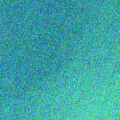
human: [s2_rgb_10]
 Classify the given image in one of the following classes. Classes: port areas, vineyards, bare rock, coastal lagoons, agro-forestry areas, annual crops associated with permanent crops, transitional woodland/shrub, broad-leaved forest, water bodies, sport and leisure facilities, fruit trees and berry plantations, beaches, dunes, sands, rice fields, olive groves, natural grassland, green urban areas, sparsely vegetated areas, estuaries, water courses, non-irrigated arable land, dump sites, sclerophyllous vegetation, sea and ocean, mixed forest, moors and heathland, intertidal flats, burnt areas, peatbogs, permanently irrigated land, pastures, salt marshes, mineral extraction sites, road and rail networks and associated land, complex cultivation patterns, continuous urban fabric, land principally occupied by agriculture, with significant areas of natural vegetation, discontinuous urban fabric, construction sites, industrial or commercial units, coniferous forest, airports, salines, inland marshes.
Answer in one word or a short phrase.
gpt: sea and ocean